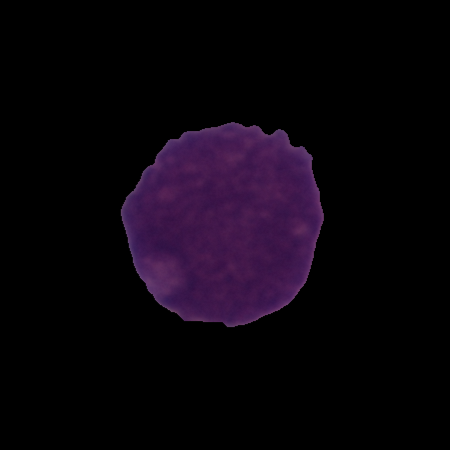
Label: cancer